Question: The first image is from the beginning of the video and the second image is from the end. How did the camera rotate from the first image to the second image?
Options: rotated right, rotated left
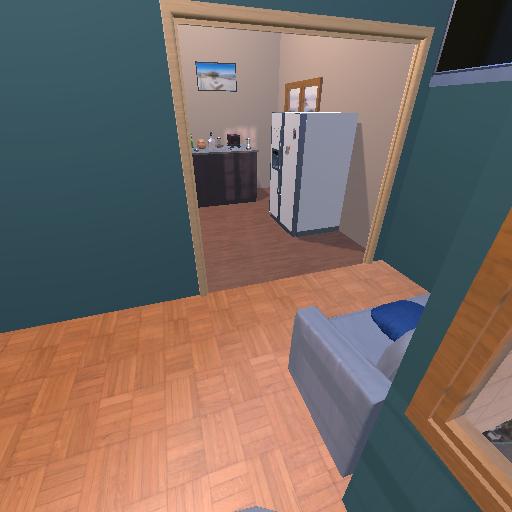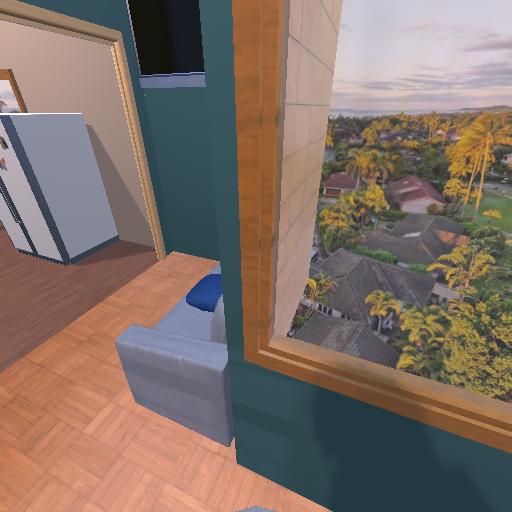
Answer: rotated right